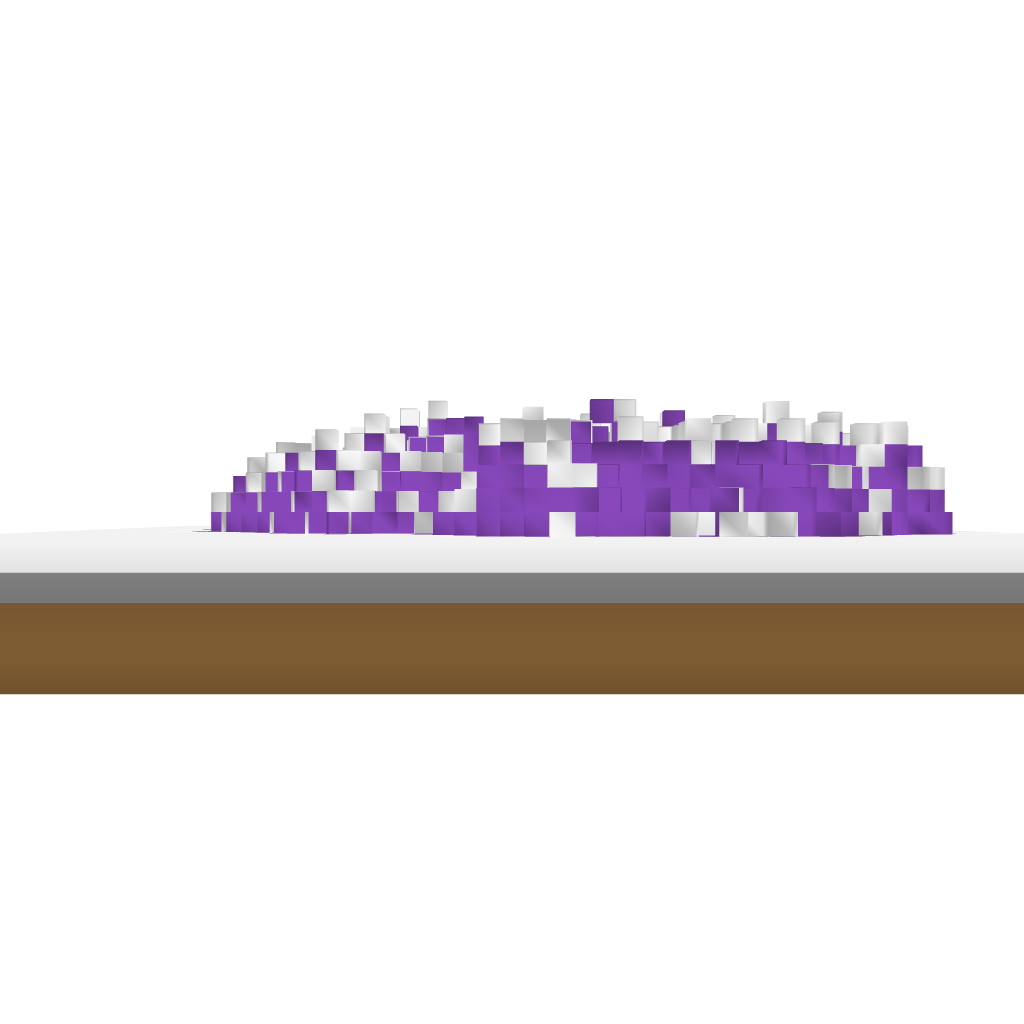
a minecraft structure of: Secret Room bad low quality